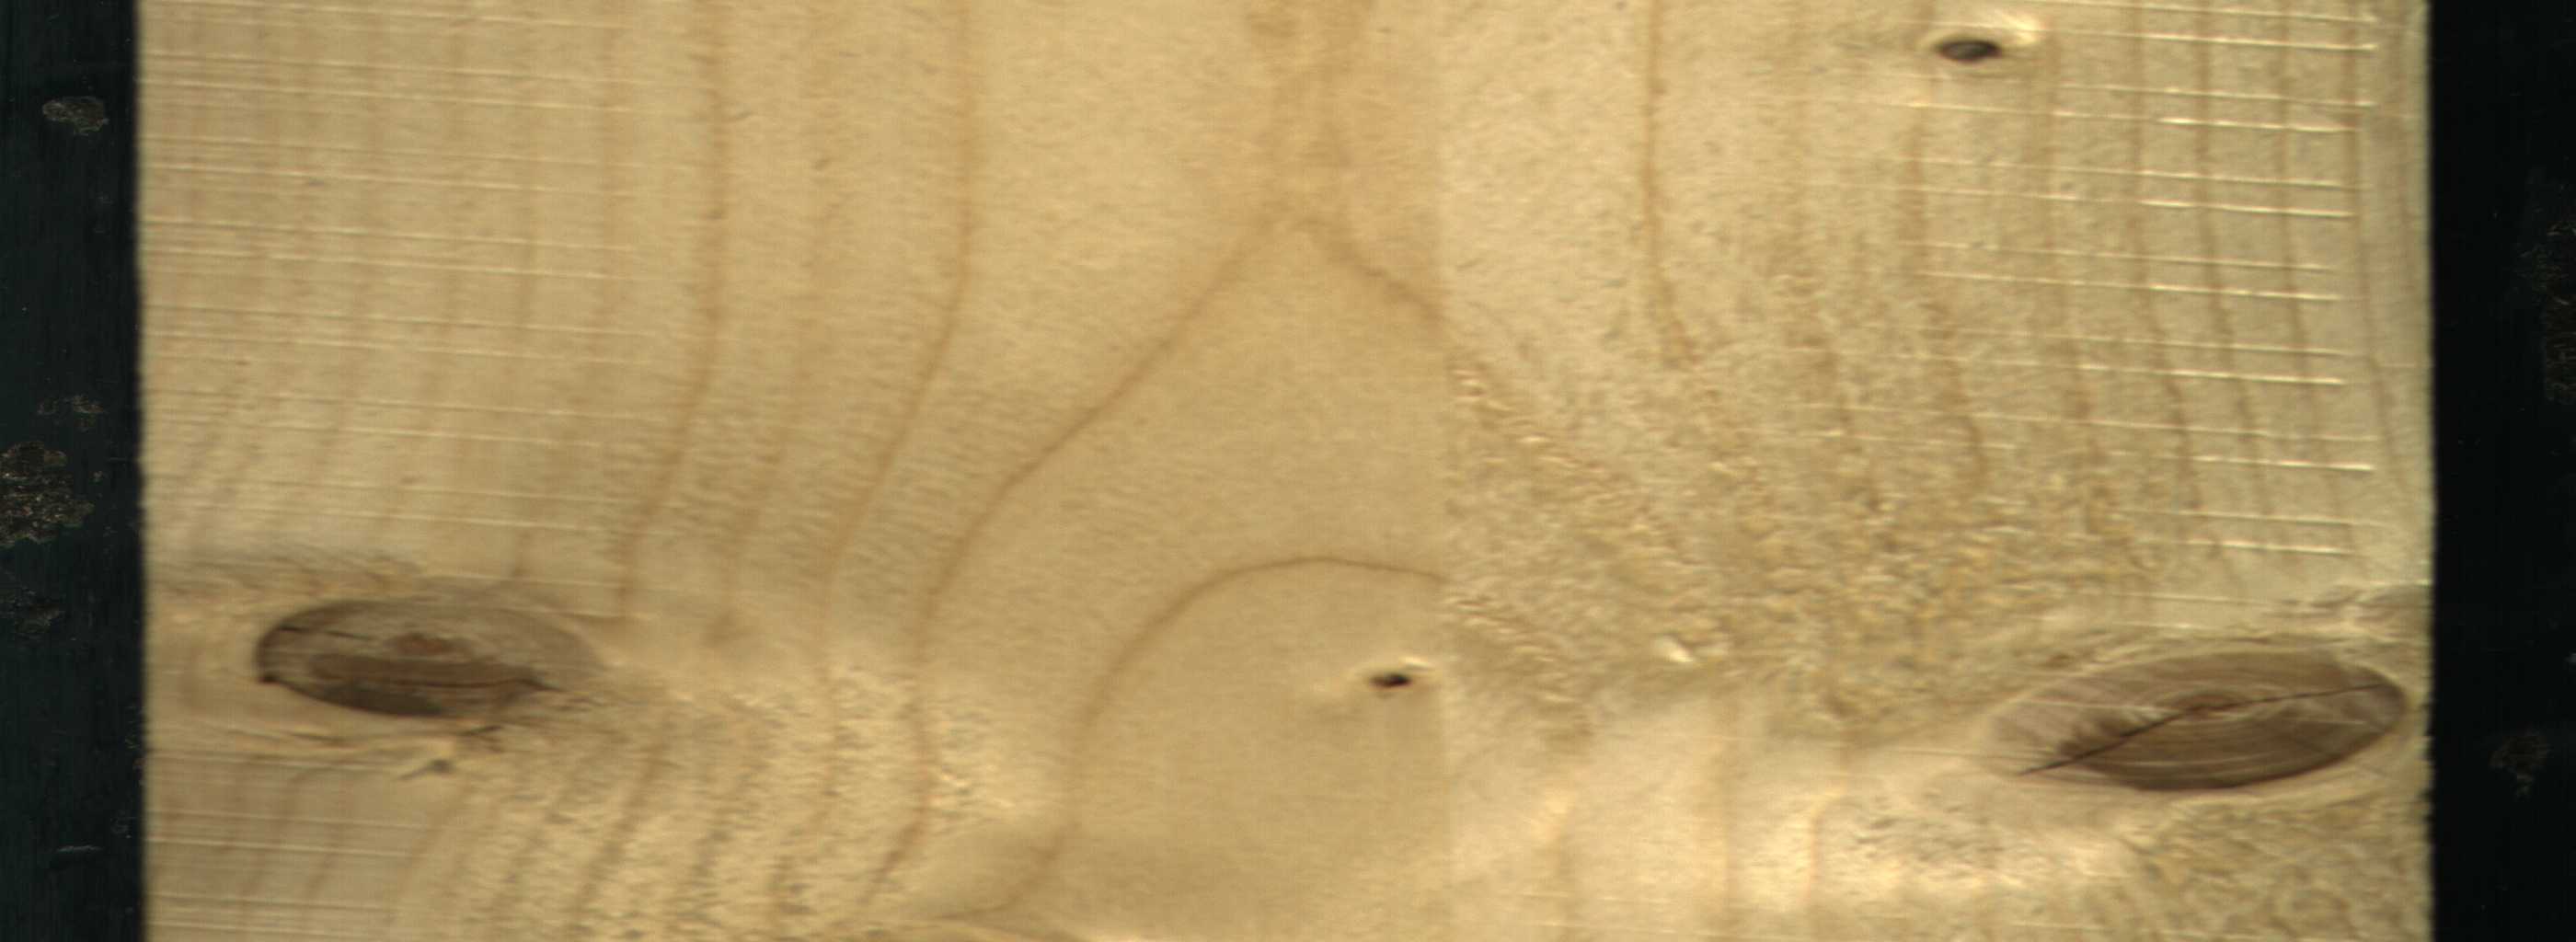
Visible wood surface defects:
knot_with_crack
Live_Knot
Live_Knot
Live_Knot